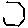
Label: hexagon